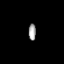
Tissue: prostate
Cell type: Fibroblasts
Senescence score: 0.8267
Nuclear area (px): 124
Mean DAPI intensity: 156.282